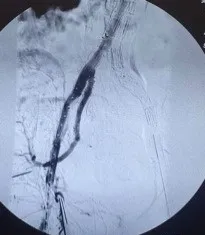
Postoperative aortography in anteroposterior projection in case 3; 24x82 Zenith Cook, 13x74 left limb extension, and 16x39 right limb extension, with a 12x45x58 ZBIS and a 6x100 Viabahn and a 9x80 Fluency in the right internal iliac artery.
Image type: radiology (ct)